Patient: sex M, age 73
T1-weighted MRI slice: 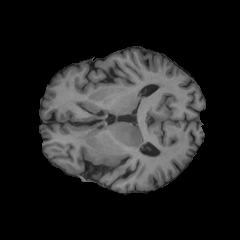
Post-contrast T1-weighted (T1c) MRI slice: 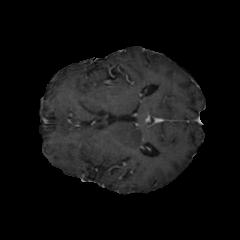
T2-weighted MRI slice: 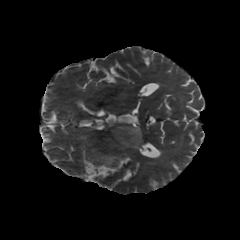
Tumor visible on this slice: yes
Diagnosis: Glioblastoma, IDH-wildtype
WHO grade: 4